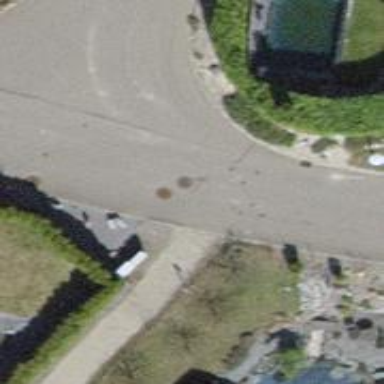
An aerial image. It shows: Footway made of paving stones.